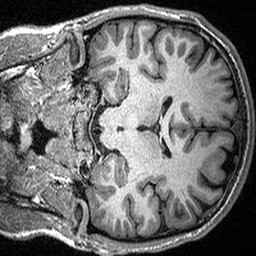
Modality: T1w
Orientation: coronal
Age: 20
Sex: male
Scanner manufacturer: siemens
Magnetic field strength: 3 T
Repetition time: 2.3 s
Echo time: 0.00298 s